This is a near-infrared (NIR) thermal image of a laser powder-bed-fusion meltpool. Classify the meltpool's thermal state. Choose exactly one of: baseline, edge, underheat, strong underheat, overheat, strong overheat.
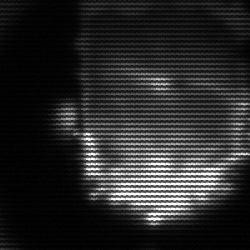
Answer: baseline